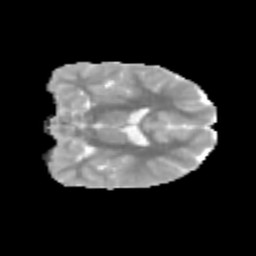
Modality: MD
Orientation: coronal
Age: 10
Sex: male
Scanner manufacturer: siemens
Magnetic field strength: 3 T
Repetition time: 3.8 s
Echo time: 0.07 s